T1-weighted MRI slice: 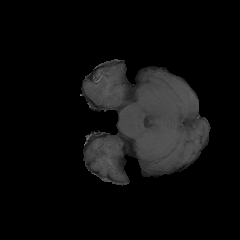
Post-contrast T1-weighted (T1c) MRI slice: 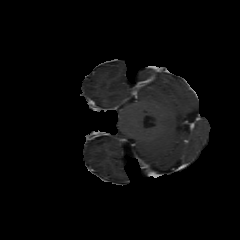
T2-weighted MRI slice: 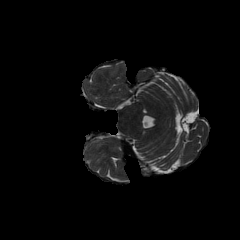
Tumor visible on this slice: no